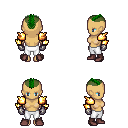
a pixel art fantasy rpg character, female body template, human, tanned skin, gold arm armor, white pants, green short mohawk hairstyle, metal gloves, maroon shoes, four views (front, back, left, right), 2x2 character sprite sheet, small pixel art, hard edges, no anti-aliasing